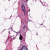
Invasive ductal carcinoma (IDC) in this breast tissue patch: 0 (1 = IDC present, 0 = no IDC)